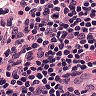
Metastatic tissue present: no